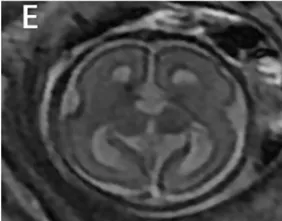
Three different sections of the two cases. (D-F) Case 2. Are coronal images from fetal MRI.
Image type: radiology (mri)